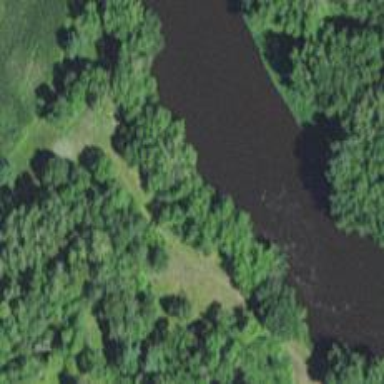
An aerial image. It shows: Beautiful view of river.